Aerial crown-view tile of a tropical tree (Barro Colorado Island, Panama), acquired 20240918:
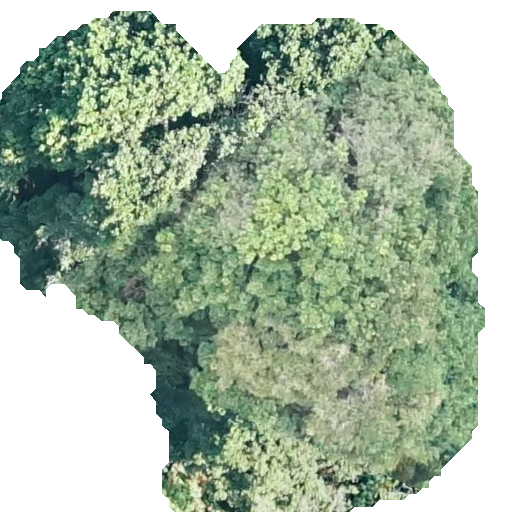
Species: Prioria copaifera
GBIF accepted scientific name: Prioria copaifera
Crown area: 300.817 m²